Field crop: tomato
Growth stage: 2
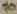
Species: solanum